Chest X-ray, AP view. Patient: 58 years old, sex F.
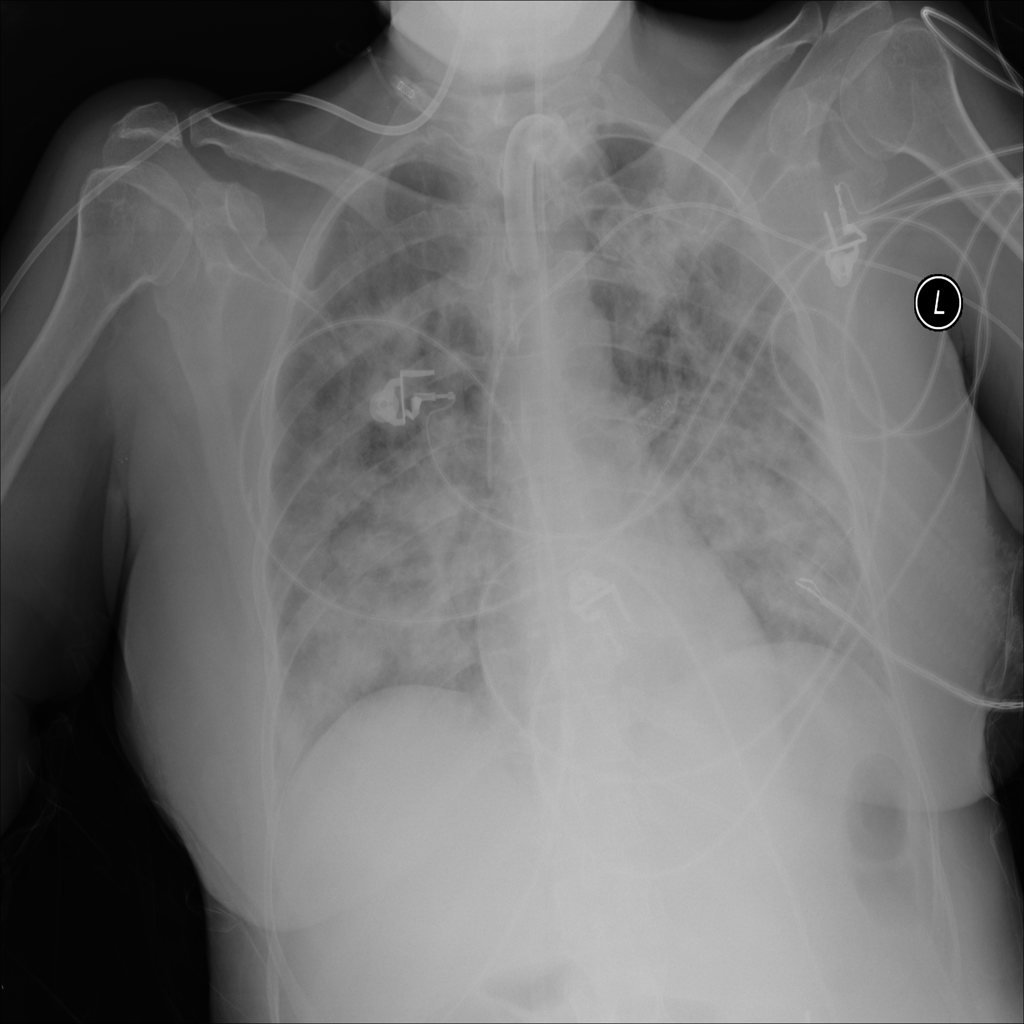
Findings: Infiltration, Nodule